【题型】选择题　【知识点】立体几何　【难度】easy
如图，正方体$A_{1}B_{1}C_{1}D_{1}-ABCD$中，$E$、$F$分别为棱$A_{1}A$、$BC$上的点，在平面$ADD_{1}A_{1}$内且与平面$DEF$平行的直线( )

A. 有一条
B. 有二条
C. 有无数条
D. 不存在
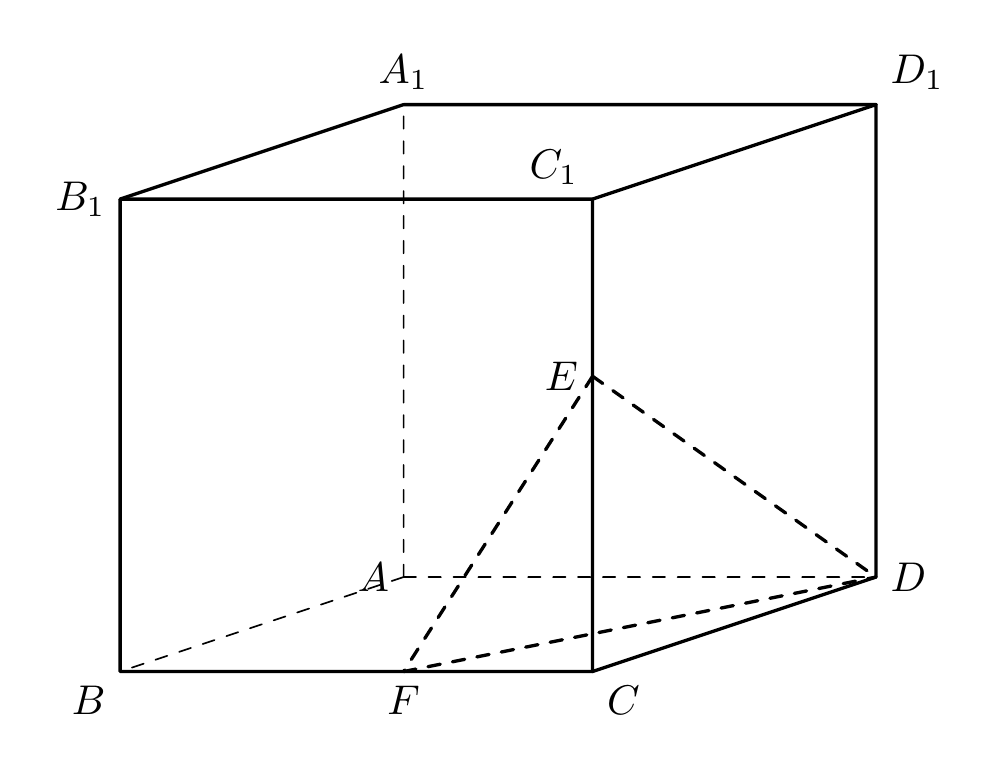
【解答】

【答案】C

【分析】由题设知平面$ADD_{1}A_{1}$与平面$DEF$有公共线$DE$，由线面平行的判定定理在平面$ADD_{1}A_{1}$内，只要与$DE$平行的直线均满足条件，进而得到答案.

【解答】解：由题设知平面$ADD_{1}A_{1}$与平面$DEF$有公共线$DE$，

则在平面$ADD_{1}A_{1}$内与$DE$平行的线有无数条，且它们都不在平面$DEF$内，

由线面平行的判定定理知它们都与面$DEF$平行，

故选：C.